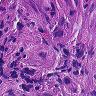
Metastatic tissue present: yes